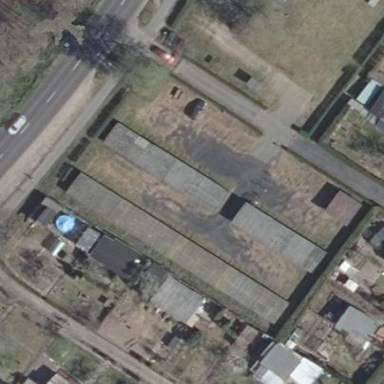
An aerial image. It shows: Garage.